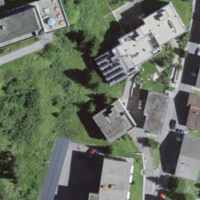
EUNIS habitat code: 54
Species observed at this site:
Sorbus aucuparia